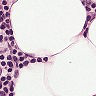
Metastatic tissue present: no